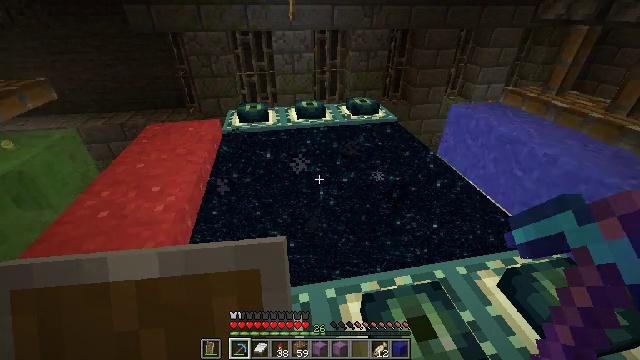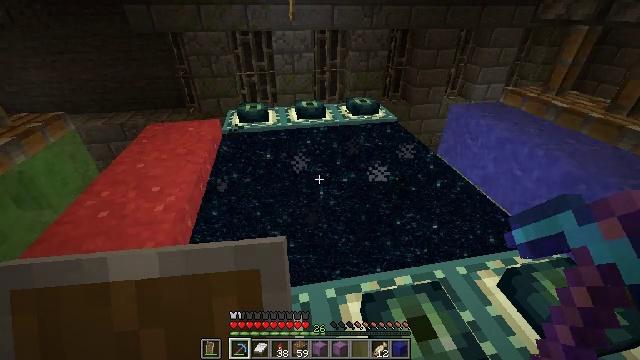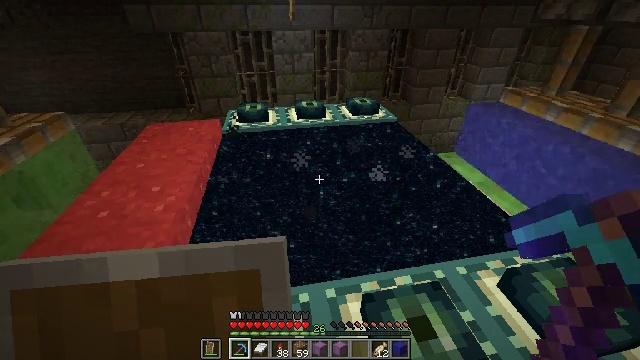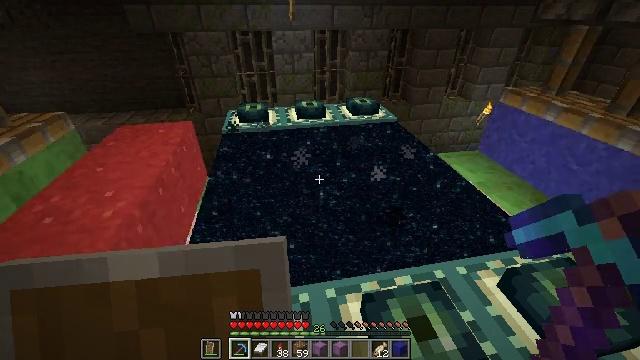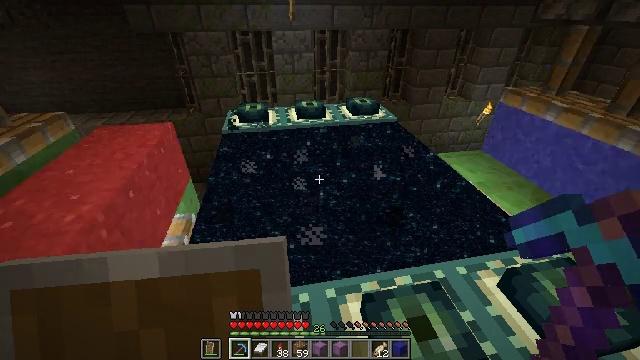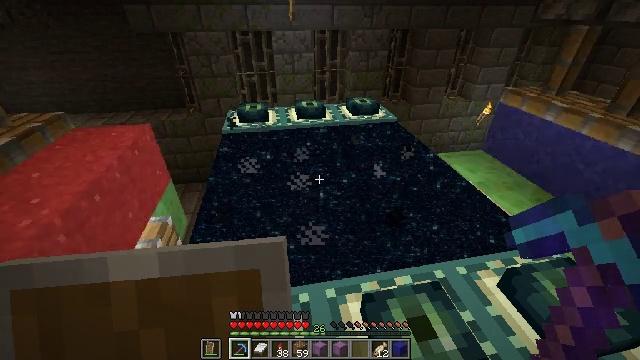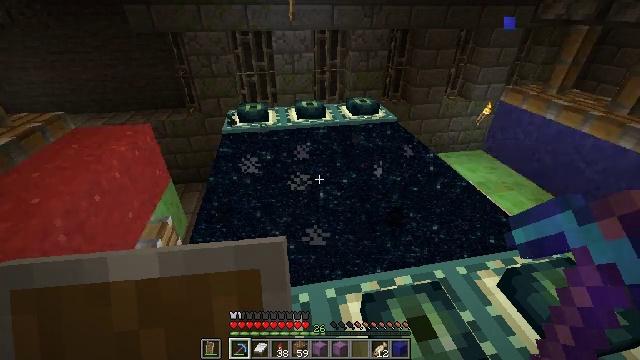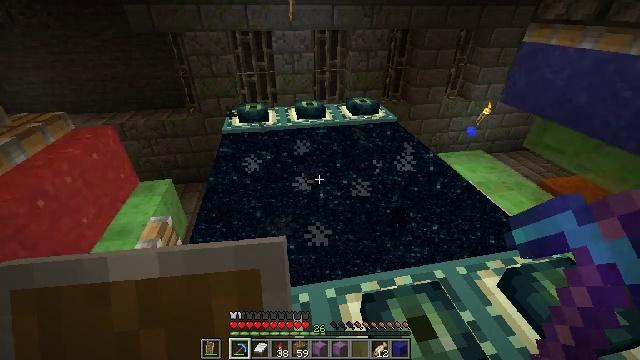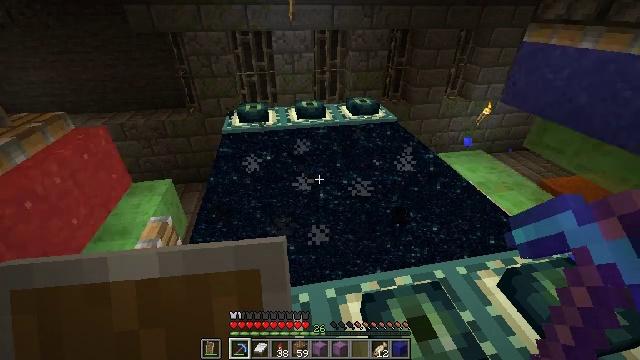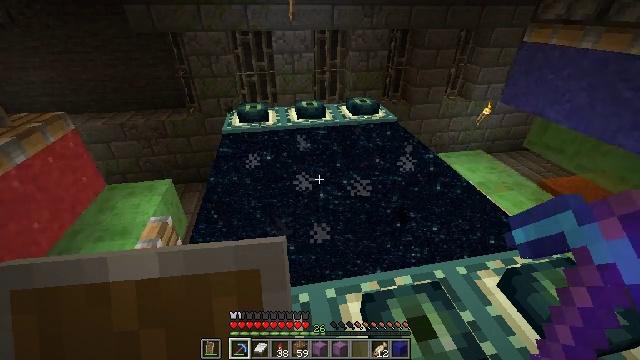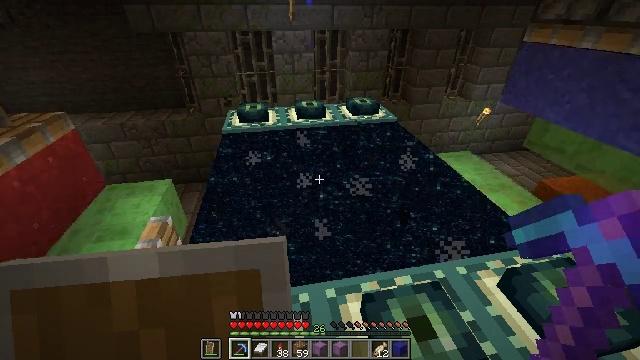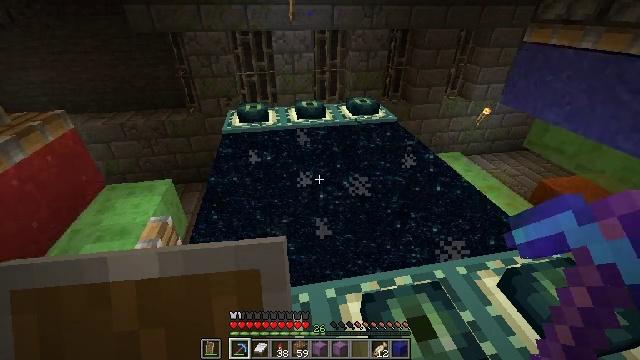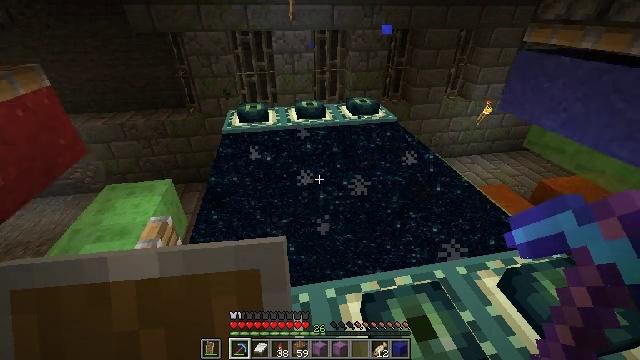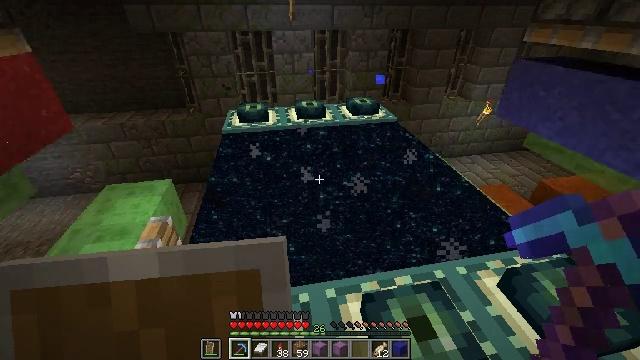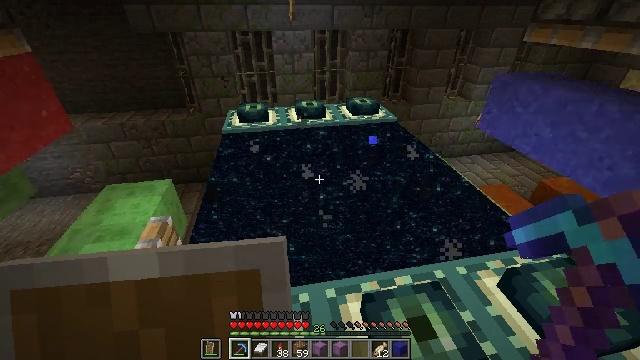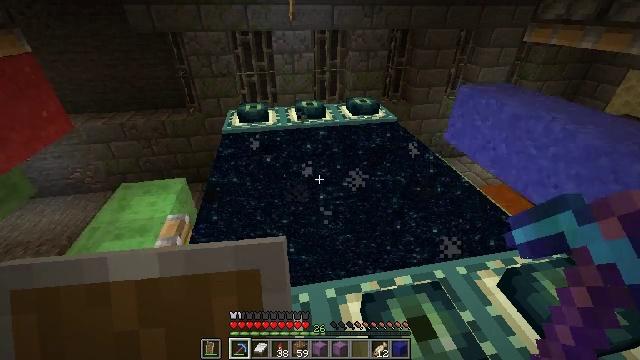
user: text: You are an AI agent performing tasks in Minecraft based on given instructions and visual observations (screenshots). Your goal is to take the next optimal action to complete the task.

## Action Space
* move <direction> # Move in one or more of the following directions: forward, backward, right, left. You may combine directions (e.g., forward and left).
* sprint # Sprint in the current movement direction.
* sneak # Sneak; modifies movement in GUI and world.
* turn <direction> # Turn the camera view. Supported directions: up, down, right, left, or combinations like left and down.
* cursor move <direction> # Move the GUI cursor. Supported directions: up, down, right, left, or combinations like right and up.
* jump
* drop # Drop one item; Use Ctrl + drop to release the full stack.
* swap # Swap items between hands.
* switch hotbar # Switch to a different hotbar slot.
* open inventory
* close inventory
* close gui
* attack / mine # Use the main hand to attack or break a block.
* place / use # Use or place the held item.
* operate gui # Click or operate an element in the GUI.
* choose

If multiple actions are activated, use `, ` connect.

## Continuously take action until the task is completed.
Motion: motion action
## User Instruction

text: Gather some blue concrete powder.
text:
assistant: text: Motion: no_op
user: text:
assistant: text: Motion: no_op
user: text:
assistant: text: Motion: no_op
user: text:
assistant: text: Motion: no_op
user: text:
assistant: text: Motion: no_op
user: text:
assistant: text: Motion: no_op
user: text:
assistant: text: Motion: no_op
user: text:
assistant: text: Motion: no_op
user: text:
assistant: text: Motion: no_op
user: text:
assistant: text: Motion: no_op
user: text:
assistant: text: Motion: no_op
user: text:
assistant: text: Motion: no_op
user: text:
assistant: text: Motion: no_op
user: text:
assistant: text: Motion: no_op
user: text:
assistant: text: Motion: no_op
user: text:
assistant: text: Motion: no_op
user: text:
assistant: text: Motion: no_op
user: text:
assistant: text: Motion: no_op
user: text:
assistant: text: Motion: no_op
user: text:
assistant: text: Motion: no_op
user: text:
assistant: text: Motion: no_op
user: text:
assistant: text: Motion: no_op
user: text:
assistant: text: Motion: no_op
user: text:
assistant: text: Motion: no_op
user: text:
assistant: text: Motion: no_op
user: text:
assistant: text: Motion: no_op
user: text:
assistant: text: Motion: no_op
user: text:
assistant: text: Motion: no_op
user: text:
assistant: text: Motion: no_op
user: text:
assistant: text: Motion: no_op